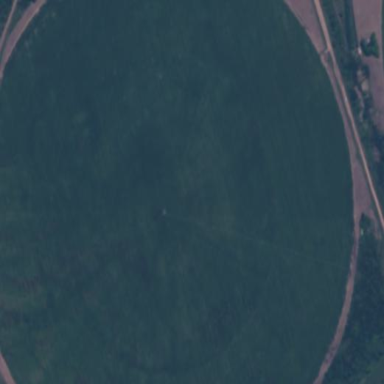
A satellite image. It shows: Farmland with pivot irrigation system.